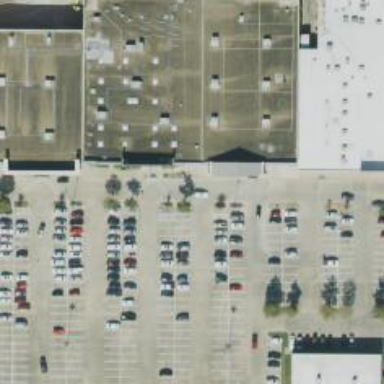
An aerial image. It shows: Parking space.